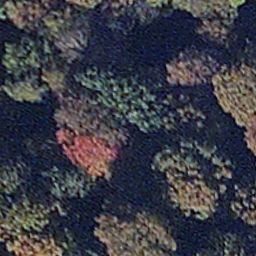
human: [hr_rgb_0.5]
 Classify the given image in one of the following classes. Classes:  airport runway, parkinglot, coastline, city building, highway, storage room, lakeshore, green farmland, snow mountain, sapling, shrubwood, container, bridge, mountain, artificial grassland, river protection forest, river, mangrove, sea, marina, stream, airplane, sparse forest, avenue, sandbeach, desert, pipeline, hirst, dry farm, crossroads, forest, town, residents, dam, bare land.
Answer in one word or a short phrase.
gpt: mangrove